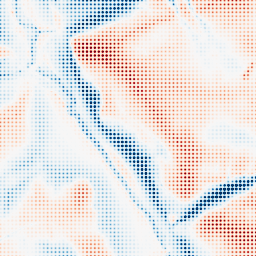
Category: trend_removal
Decomposition family: local_polynomial
Decomposition parameters: window_size: 51
degree: 1
Upsampling method: sinc_hamming
Upsampling parameters: scale: 8
kernel_size: 4
Upsampling scale: 8